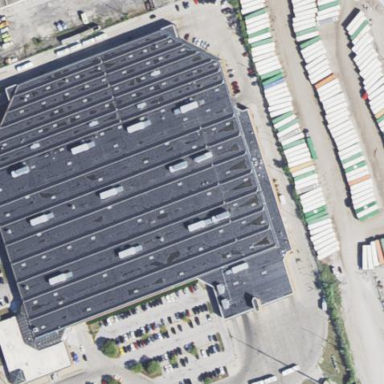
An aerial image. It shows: Industrial building used for industrial purposes.